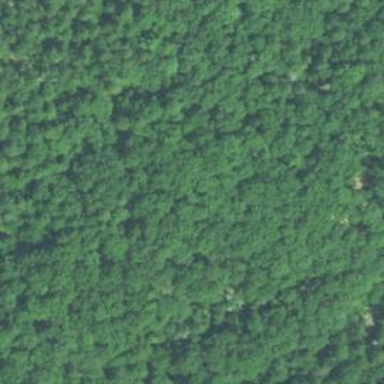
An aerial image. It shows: Broadleaved woodland area.